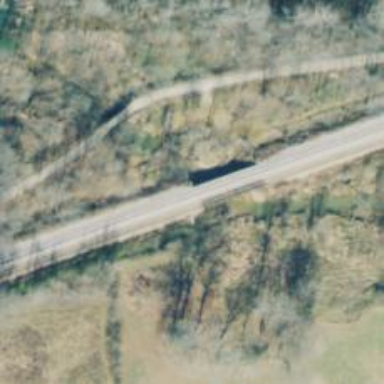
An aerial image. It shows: Railway bridge.